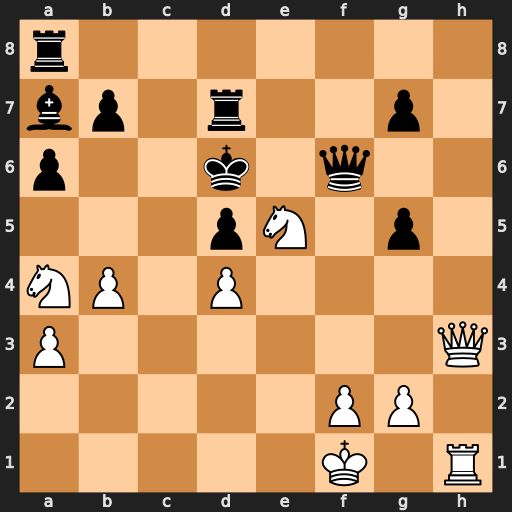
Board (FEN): r7/bp1r2p1/p2k1q2/3pN1p1/NP1P4/P6Q/5PP1/5K1R
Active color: w
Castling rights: -
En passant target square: -
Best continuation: Qxd7#